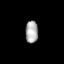
Tissue: lung
Cell type: Epithelial cells
Senescence score: 0.2162
Nuclear area (px): 278
Mean DAPI intensity: 168.96